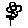
Label: flower